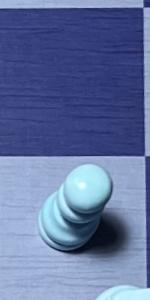
Label: Pawn_White